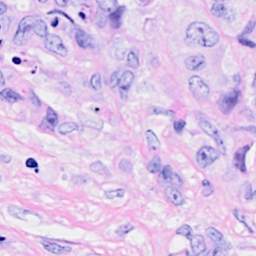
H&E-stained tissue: Breast